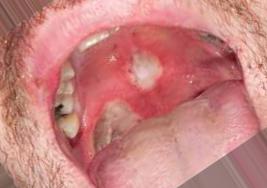
Condition: Mouth Ulcer